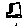
Label: car